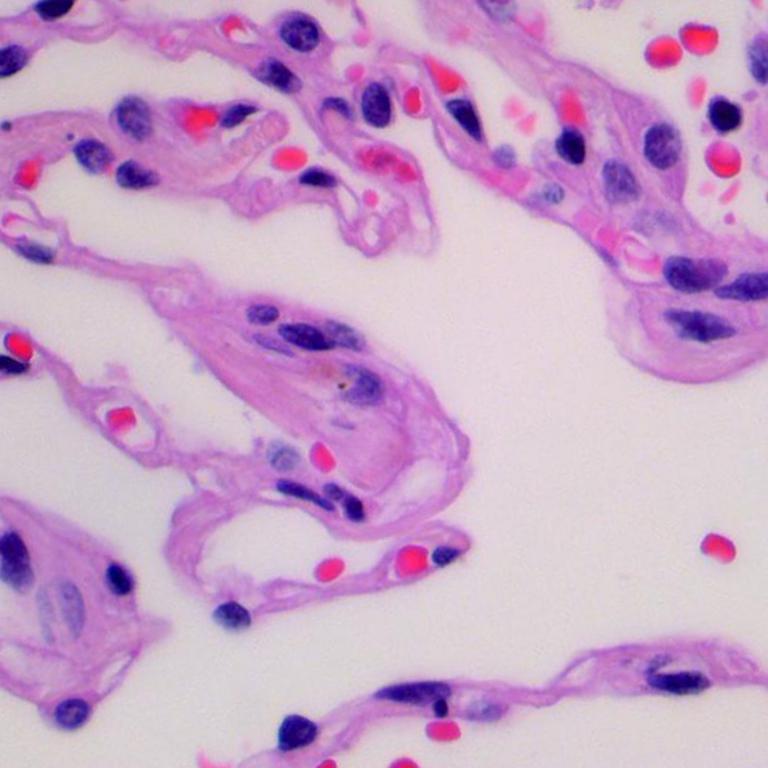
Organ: lung
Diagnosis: benign